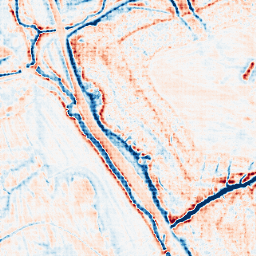
Category: edge_preserving
Decomposition family: anisotropic_diffusion
Decomposition parameters: iterations: 50
kappa: 100
gamma: 0.1
Upsampling method: sinc_hamming
Upsampling parameters: scale: 4
kernel_size: 4
Upsampling scale: 4